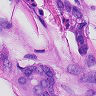
Metastatic tissue present: yes